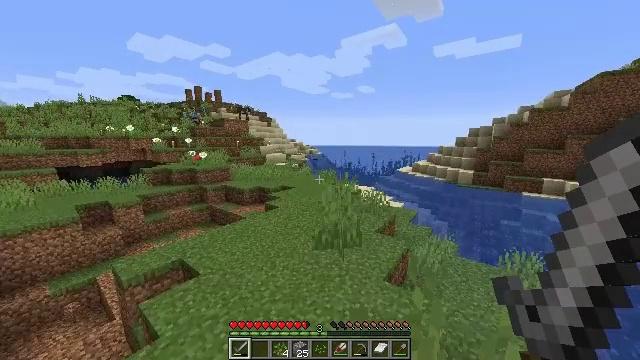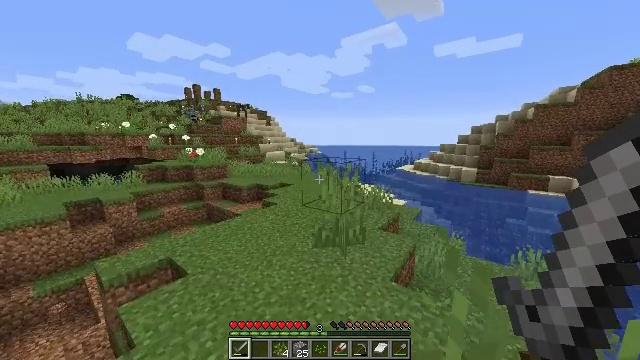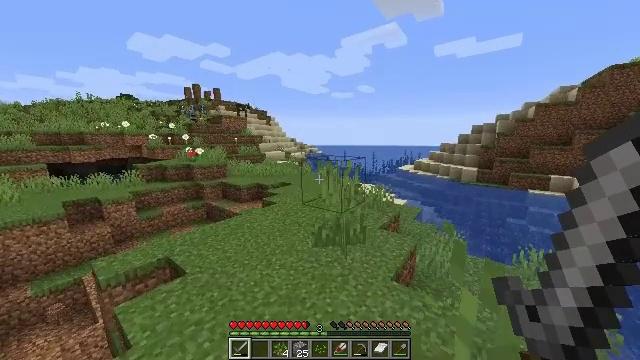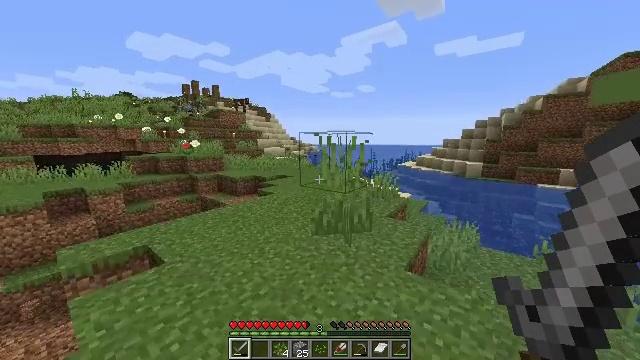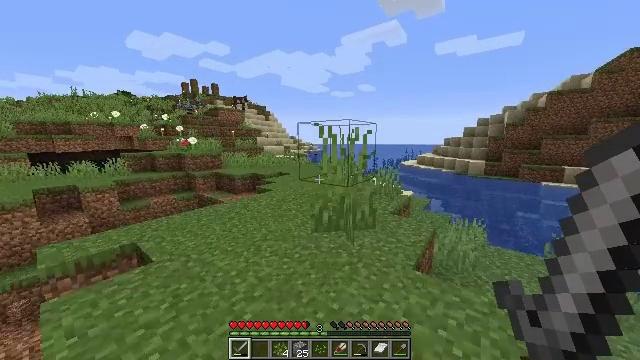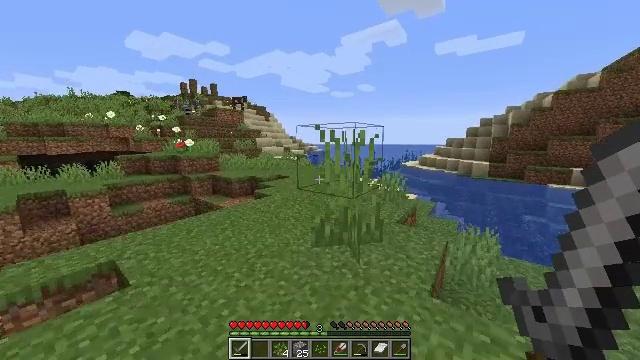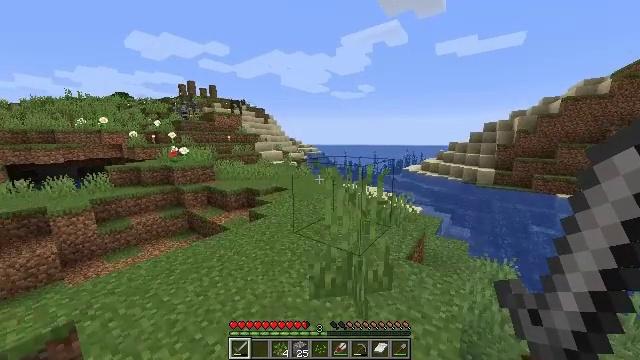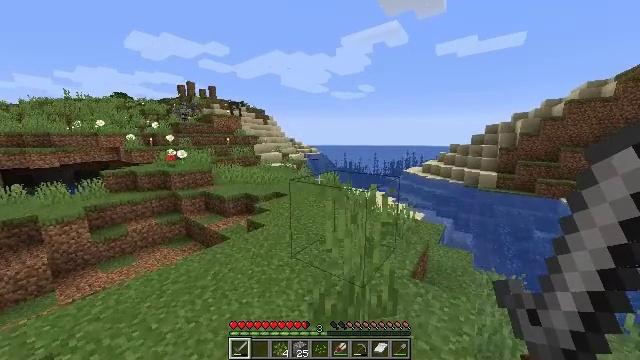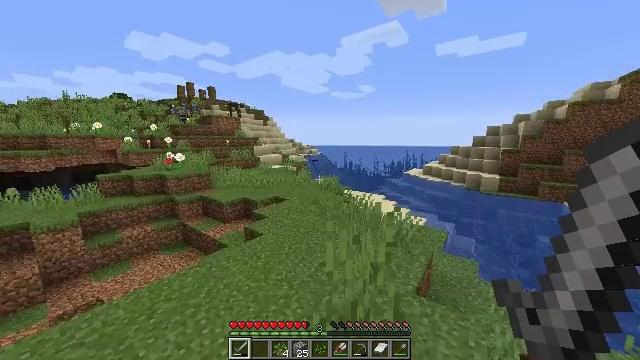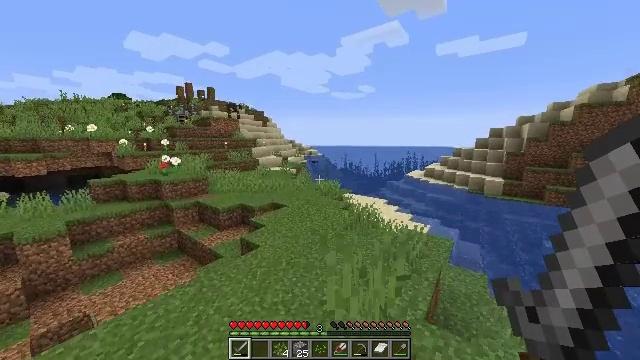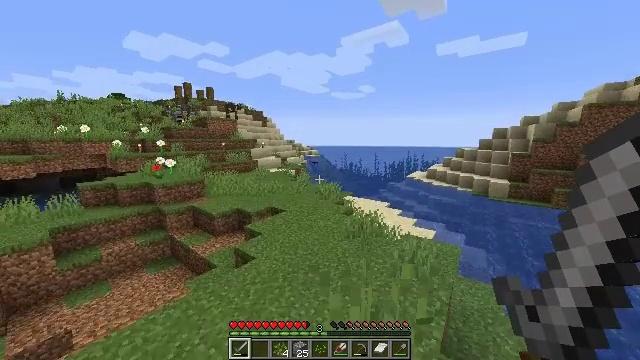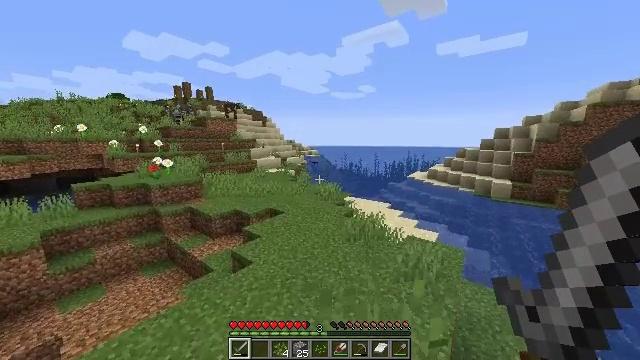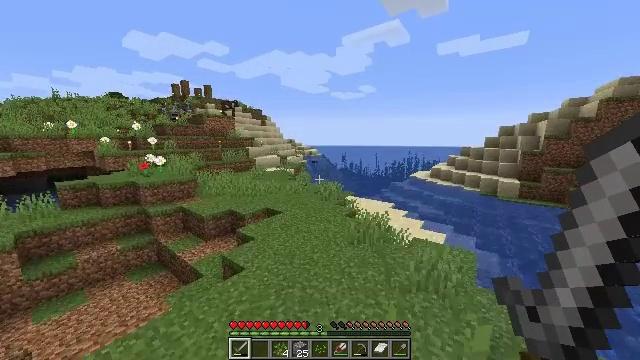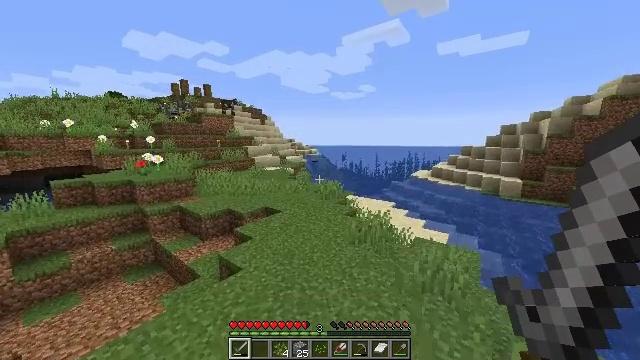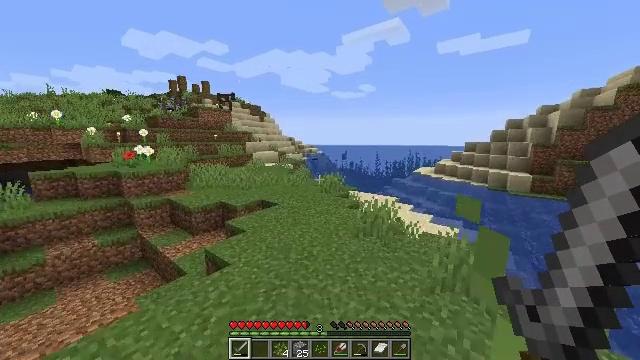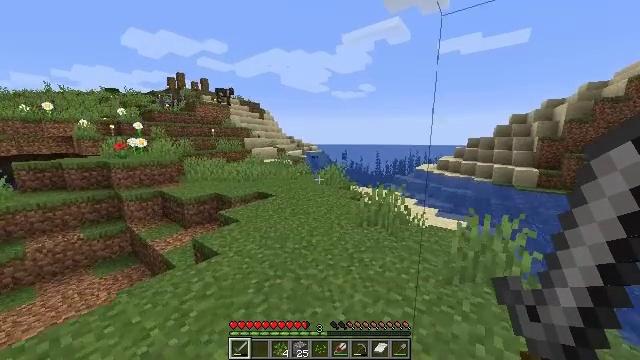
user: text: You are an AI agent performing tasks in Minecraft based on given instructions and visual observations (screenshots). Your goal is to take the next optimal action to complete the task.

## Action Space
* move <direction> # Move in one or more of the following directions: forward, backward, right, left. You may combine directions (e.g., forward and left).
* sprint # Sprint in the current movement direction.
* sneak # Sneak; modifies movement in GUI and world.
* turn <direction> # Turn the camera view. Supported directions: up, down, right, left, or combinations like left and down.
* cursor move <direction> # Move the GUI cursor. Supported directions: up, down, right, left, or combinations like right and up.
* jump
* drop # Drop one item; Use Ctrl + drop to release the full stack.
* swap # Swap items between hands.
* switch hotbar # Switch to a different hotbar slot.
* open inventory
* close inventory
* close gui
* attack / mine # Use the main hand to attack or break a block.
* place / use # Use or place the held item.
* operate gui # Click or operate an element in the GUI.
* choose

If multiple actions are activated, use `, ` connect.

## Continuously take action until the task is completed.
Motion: motion action
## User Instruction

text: Catch and defeat a cod.
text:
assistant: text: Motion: move forward
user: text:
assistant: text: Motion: move forward
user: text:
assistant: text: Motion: move forward
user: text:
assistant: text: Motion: move forward
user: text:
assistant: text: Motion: move forward, jump
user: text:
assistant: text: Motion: move forward, jump
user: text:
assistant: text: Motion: move forward, jump
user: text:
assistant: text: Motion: move forward, jump
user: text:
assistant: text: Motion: move forward, jump
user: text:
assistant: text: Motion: move forward, jump
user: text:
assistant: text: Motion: move forward, jump
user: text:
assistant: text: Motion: move forward, jump
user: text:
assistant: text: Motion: move forward, jump
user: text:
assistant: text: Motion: move forward
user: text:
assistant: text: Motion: move forward
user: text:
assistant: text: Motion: move forward, jump
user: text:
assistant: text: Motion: move forward, jump
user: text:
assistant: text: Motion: move forward, jump
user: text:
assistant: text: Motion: move forward, jump
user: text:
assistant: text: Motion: move forward, jump
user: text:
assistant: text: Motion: move forward, jump
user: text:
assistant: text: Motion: move forward, jump
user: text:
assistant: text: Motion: move forward, jump
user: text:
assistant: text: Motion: move forward, jump
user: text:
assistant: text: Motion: move forward
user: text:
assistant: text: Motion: move forward
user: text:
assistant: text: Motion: move forward, jump
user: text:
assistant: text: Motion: move forward, jump
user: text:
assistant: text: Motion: move forward, jump
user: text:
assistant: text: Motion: move forward, jump